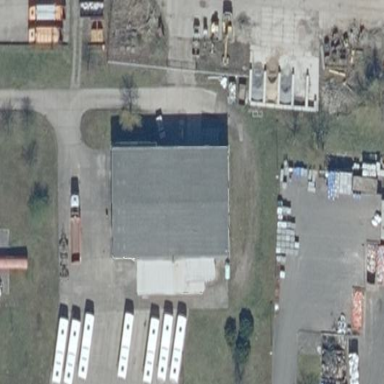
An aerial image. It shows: Industrial building.